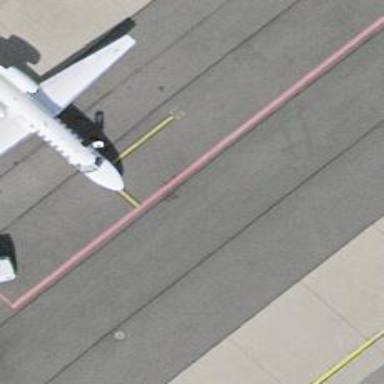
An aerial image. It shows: Airport parking position.